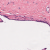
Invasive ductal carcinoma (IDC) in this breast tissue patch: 0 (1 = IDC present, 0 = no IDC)